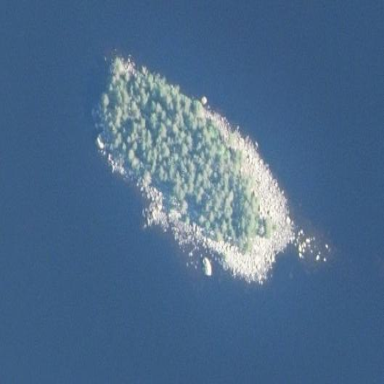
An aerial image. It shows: Islet.